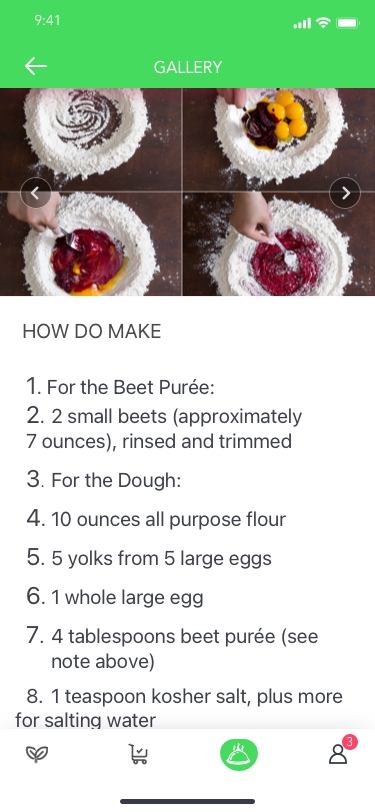
Text in this UI design:
HOW DO MAKE
	1. For the Beet Purée:
	2.	2 small beets (approximately      	7 ounces), rinsed and trimmed
	3.	For the Dough:
	4.	10 ounces all purpose flour
	5.	5 yolks from 5 large eggs
	6.	1 whole large egg
	7.	4 tablespoons beet purée (see 		note above)
	8.	1 teaspoon kosher salt, plus more for salting water
	9.	Take out pita, and turn oven up to 500 F.
	10.	Place pita on a cookie sheet and cover with sauce, cheese, sausage, and veggies, in that order.
	11.	Put back in the oven at 500 F for 5-7 minutes, watching closely. Pizza is done when crust is crispy and cheese is melted.
	12.	Top with parmesan and red pepper. Devour the entire thing!